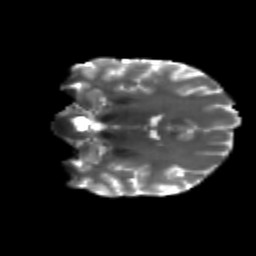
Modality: T2w
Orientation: coronal
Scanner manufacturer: siemens
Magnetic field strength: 3 T
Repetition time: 4.16 s
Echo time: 0.0806 s